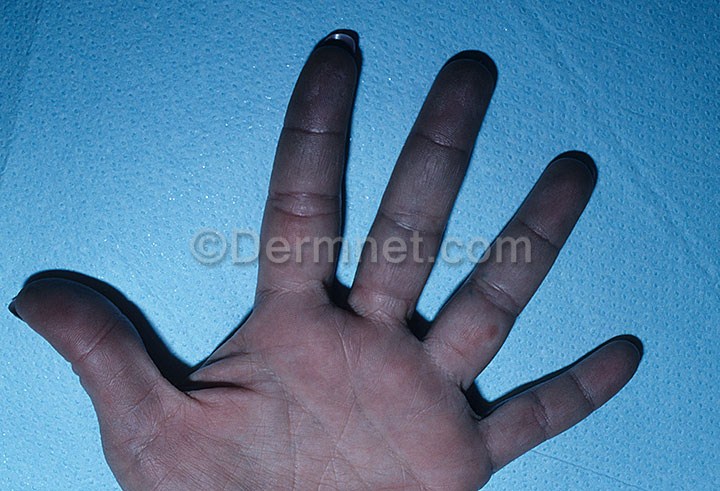
Disease: Lupus and other Connective Tissue diseases